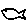
Label: fish